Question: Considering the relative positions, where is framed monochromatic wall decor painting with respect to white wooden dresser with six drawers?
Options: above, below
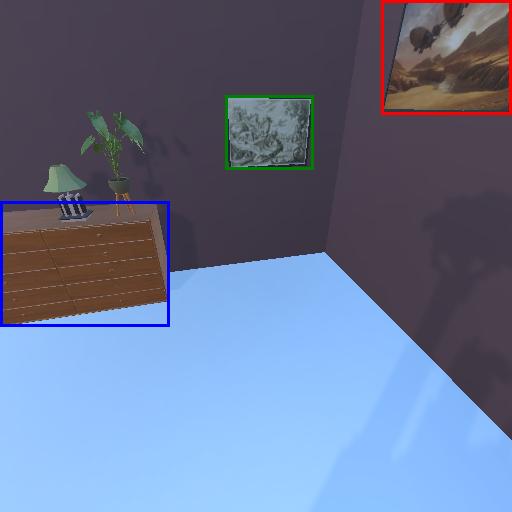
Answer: above